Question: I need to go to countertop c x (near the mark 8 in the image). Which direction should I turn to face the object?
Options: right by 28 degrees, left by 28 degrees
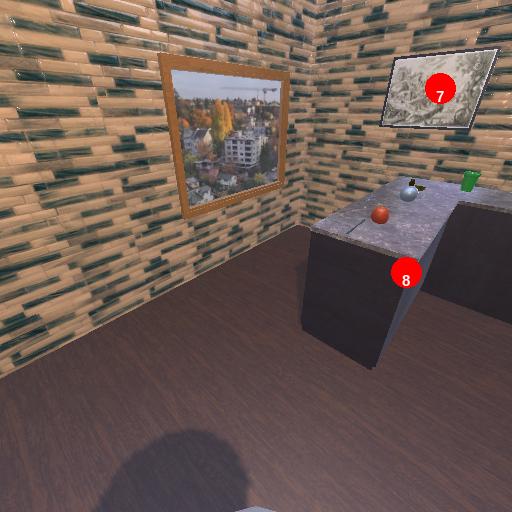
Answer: right by 28 degrees